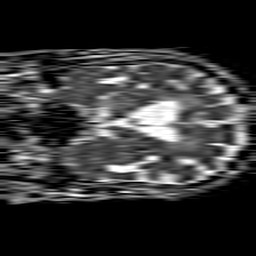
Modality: ADC
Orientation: coronal
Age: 72
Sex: male
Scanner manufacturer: philips
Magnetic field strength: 1.5 T
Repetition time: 4.6 s
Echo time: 0.08631 s